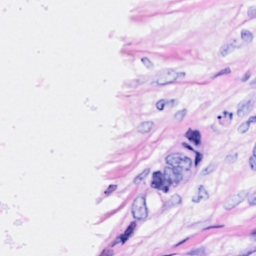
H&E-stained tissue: Breast